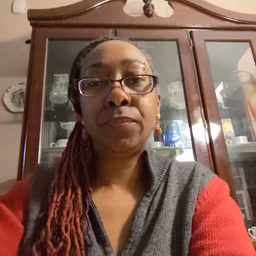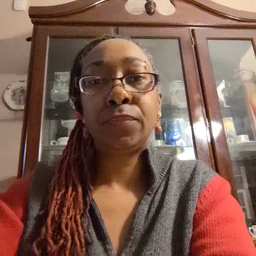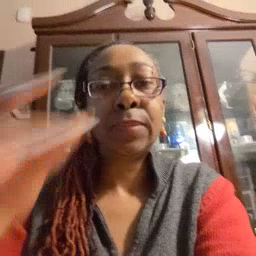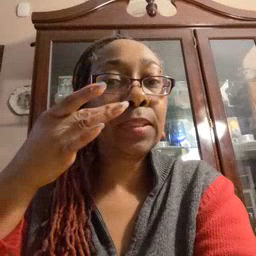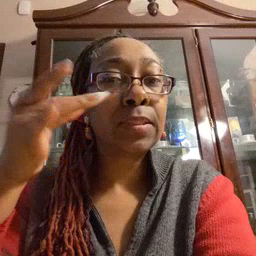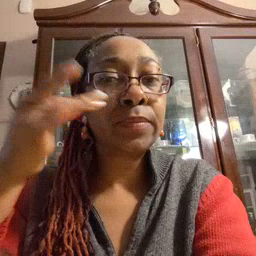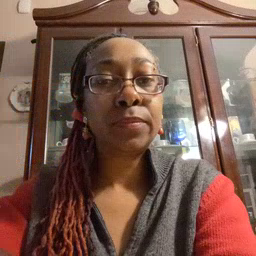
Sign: cat